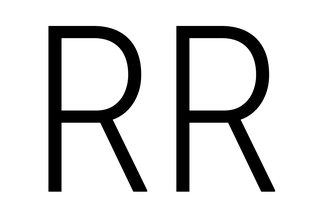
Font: Roboto_Condensed_Light